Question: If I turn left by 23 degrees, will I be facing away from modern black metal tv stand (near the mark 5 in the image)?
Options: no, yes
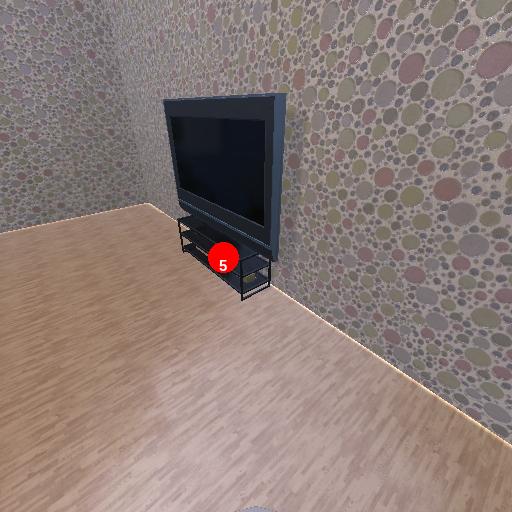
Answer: no